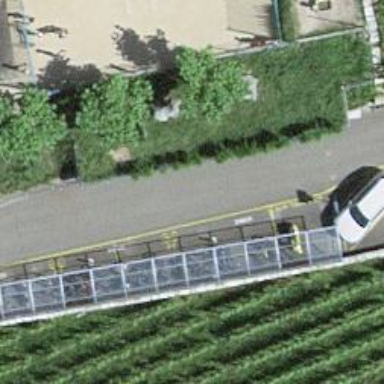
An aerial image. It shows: Bicycle parking shed.